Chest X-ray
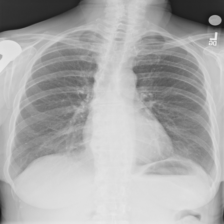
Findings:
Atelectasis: negative
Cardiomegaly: negative
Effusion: negative
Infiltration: negative
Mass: negative
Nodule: negative
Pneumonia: negative
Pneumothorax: negative
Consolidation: negative
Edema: negative
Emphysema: negative
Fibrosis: negative
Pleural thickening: negative
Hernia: negative